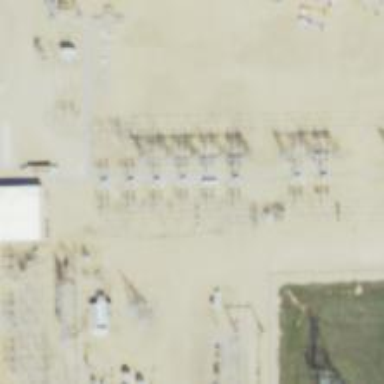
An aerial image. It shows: Switch for power supply.